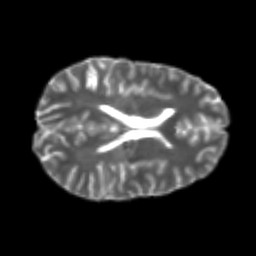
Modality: T2w
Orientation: axial
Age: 24
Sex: male
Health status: healthy
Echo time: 0.074 s